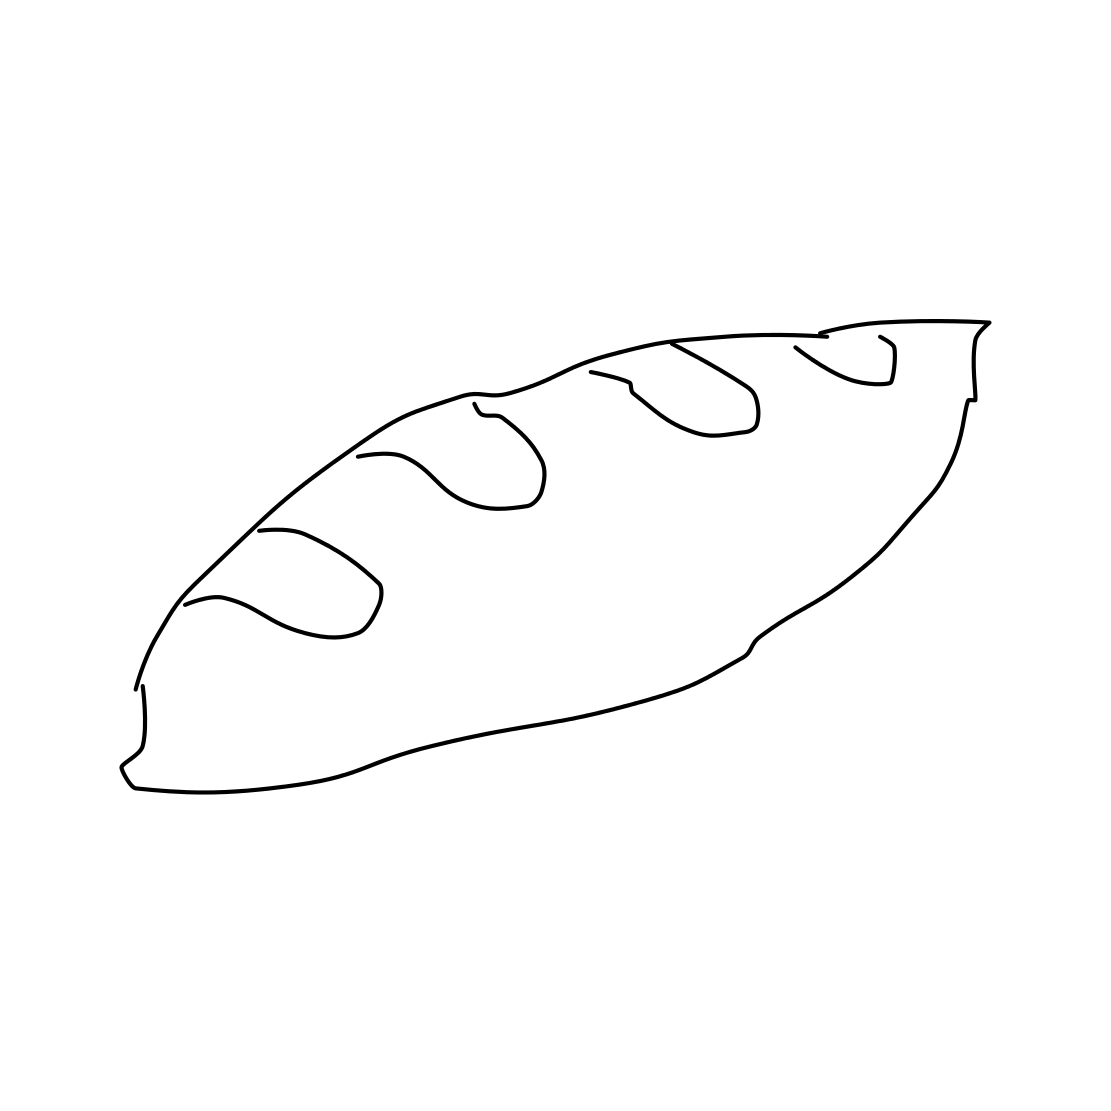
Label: bread